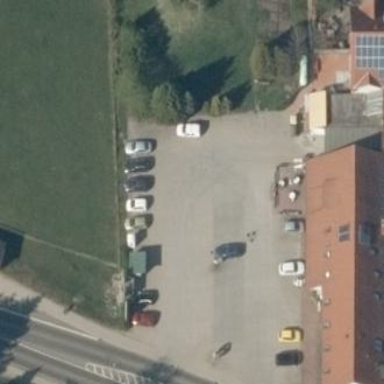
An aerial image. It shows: Parking area with surface.